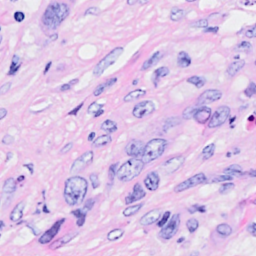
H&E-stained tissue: Breast